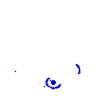
Particle: kaon